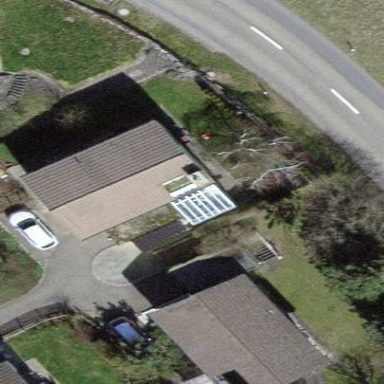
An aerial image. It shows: Simple and straightforward house.